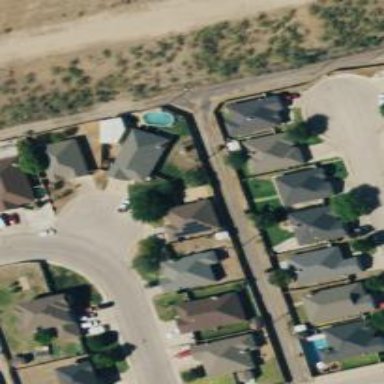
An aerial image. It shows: Alleyway designated as service road.